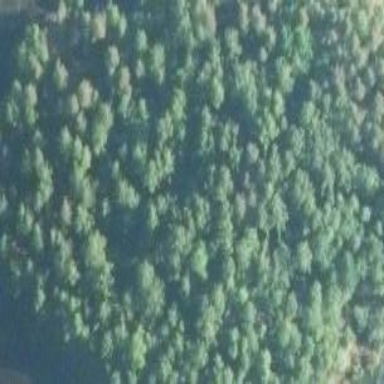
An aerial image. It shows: Serene woodland landscape.